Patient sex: M
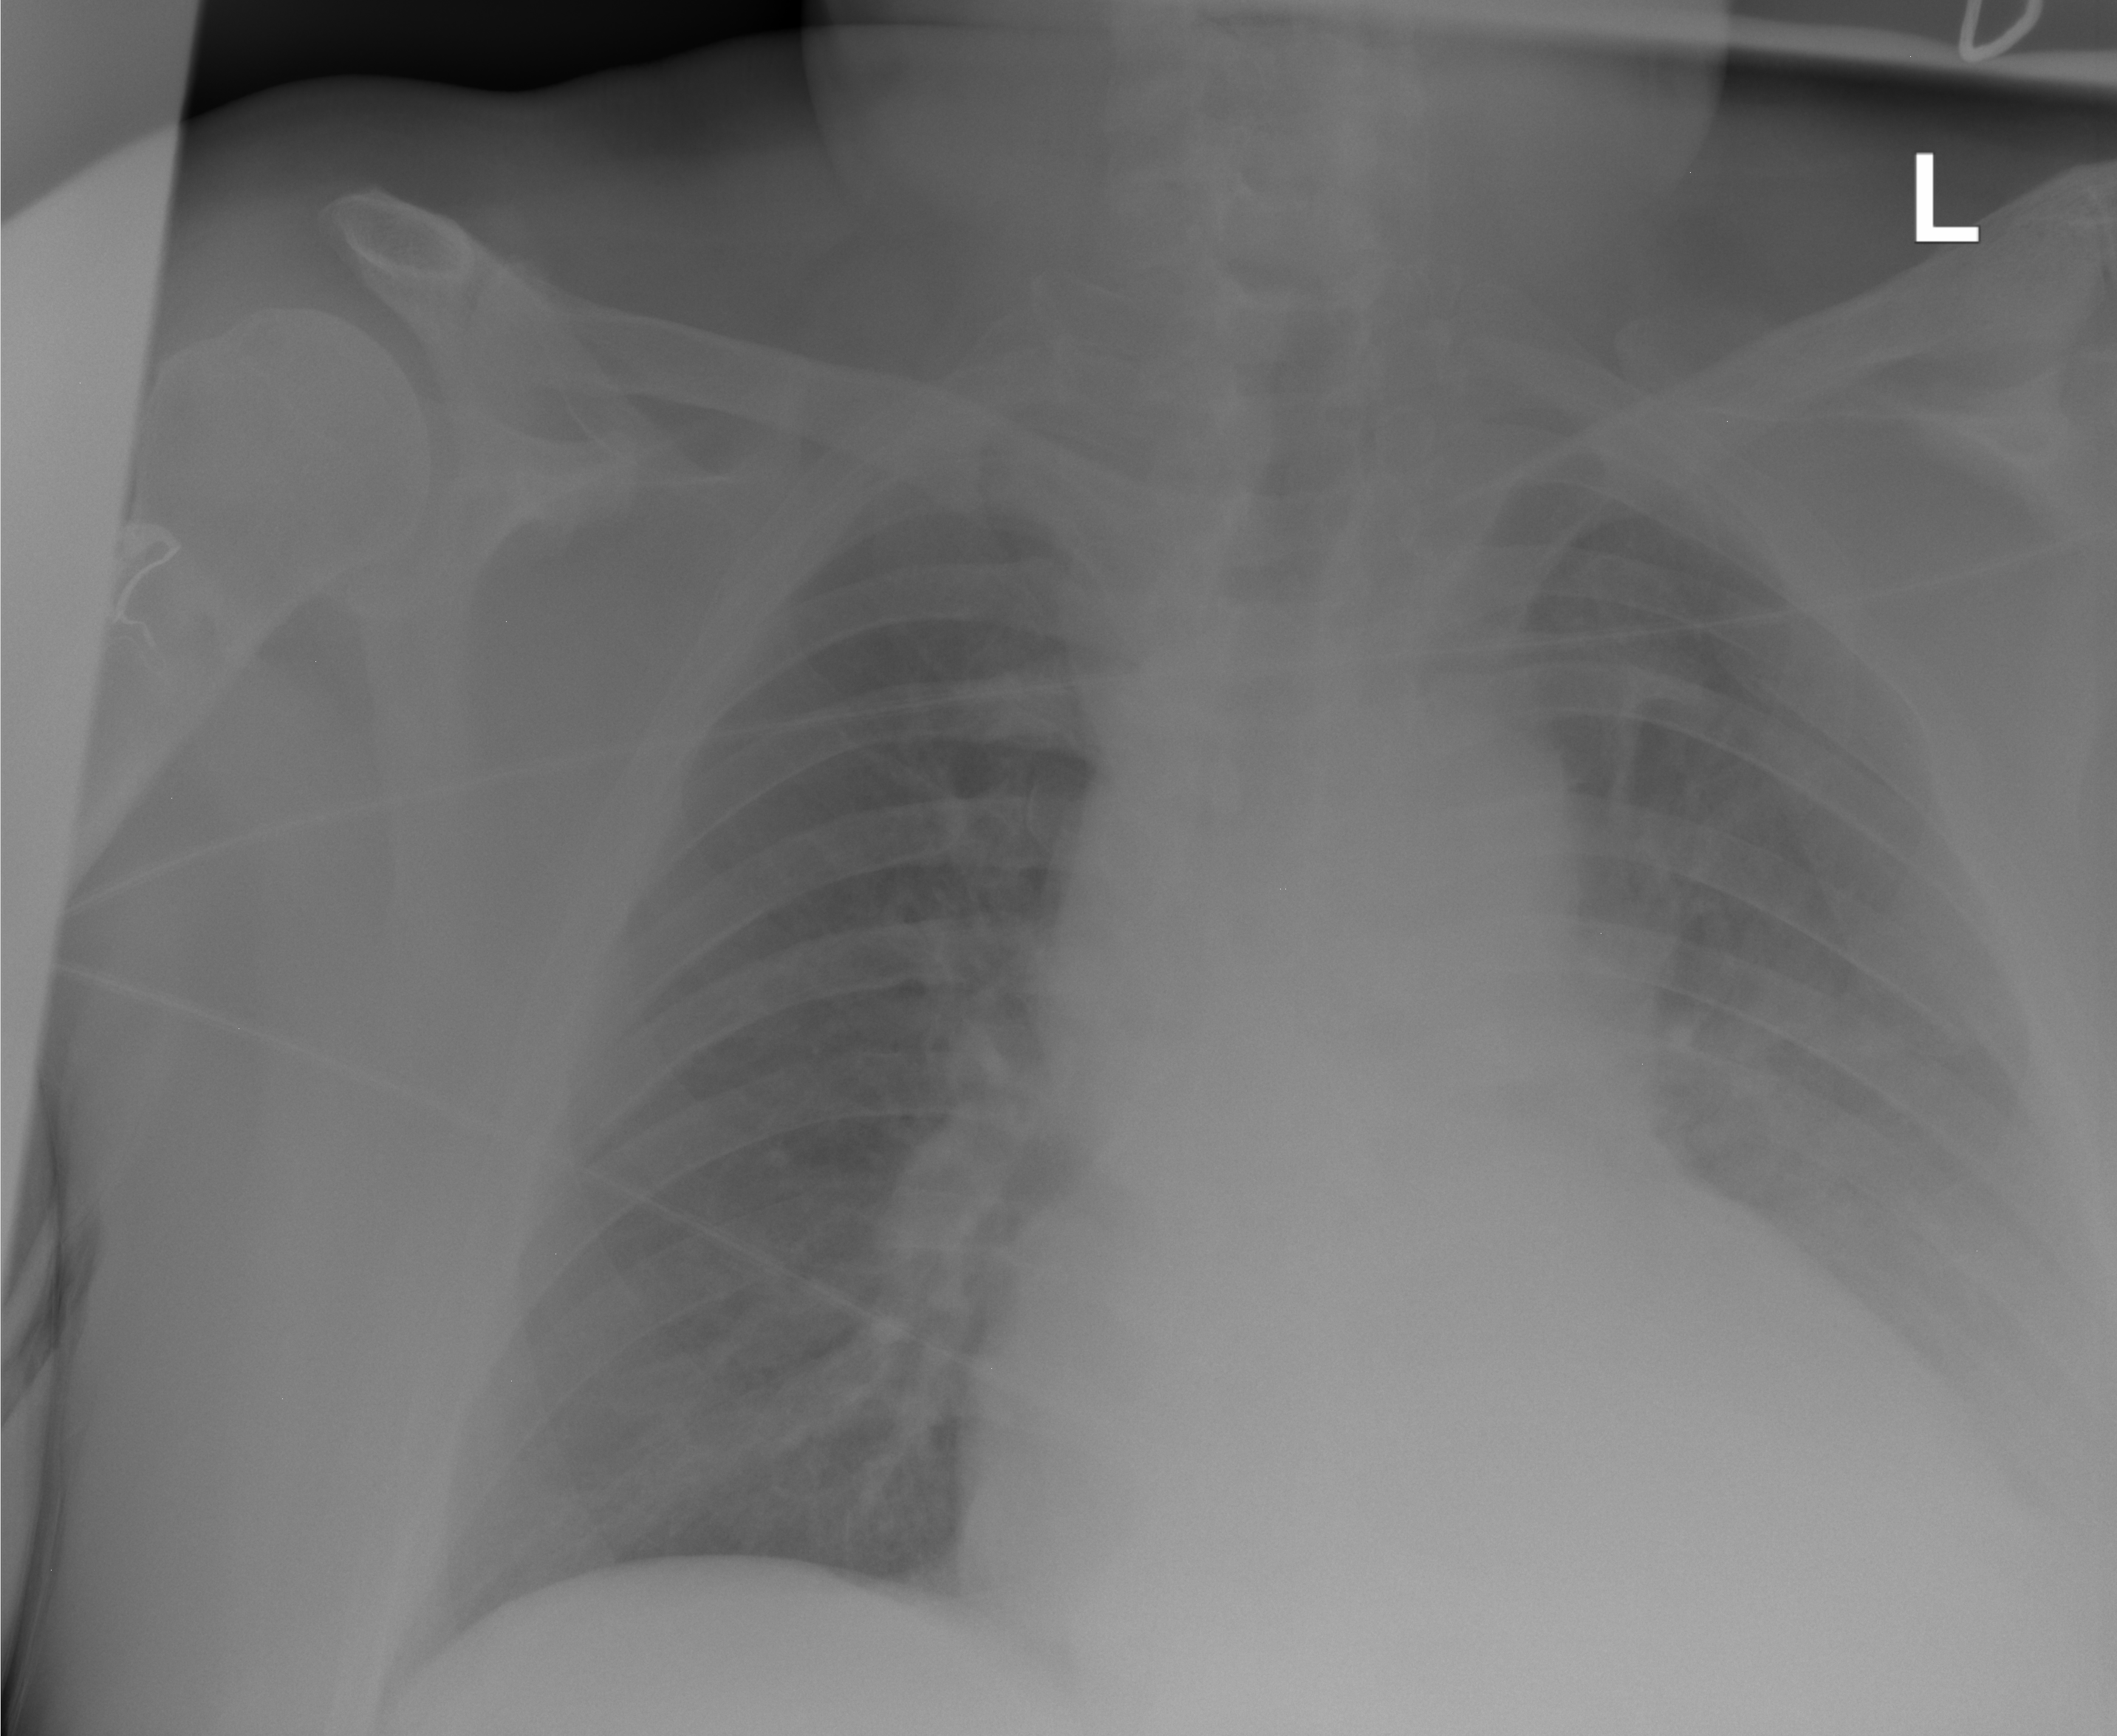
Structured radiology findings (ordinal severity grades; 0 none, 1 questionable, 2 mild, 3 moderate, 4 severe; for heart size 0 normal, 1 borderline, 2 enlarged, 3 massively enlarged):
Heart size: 2
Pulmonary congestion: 2
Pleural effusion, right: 0
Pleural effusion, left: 3
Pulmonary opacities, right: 0
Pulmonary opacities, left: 1
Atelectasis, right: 0
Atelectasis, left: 2